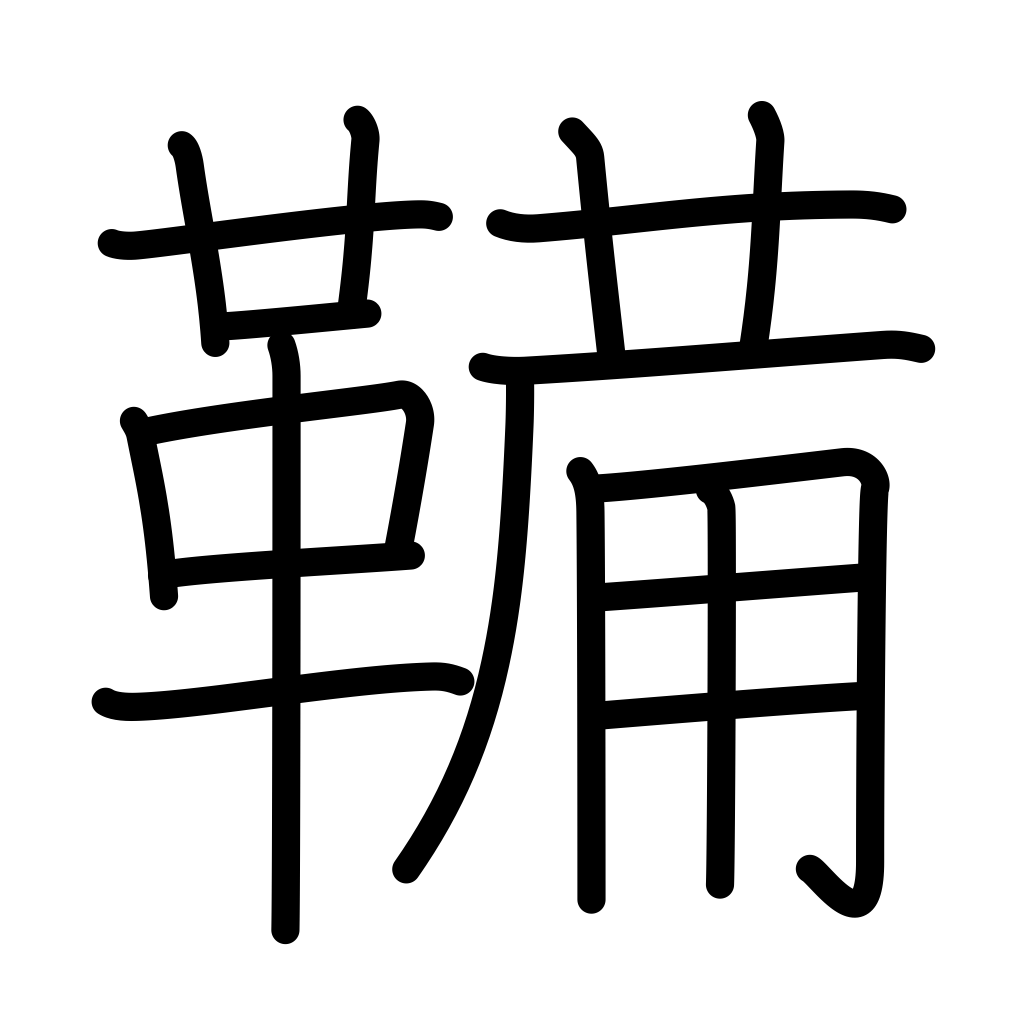
Meaning: bellows